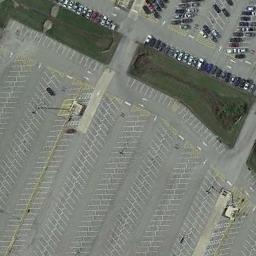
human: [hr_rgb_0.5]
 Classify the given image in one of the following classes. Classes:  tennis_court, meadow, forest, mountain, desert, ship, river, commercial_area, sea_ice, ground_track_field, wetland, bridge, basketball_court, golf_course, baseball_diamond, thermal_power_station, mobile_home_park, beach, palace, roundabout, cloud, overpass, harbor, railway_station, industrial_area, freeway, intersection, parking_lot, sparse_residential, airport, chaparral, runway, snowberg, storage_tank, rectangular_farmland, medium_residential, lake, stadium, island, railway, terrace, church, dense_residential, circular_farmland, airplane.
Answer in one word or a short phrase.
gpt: parking_lot